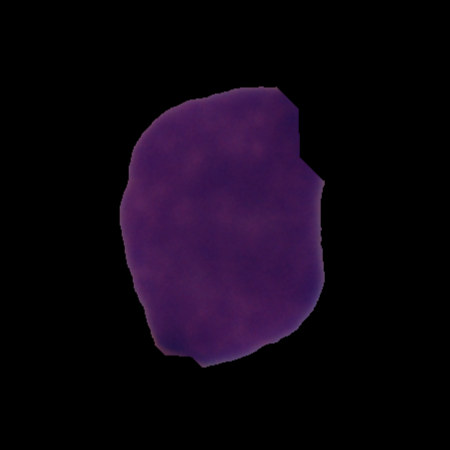
Label: cancer